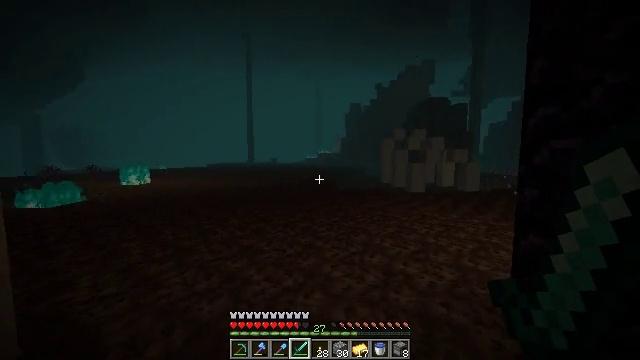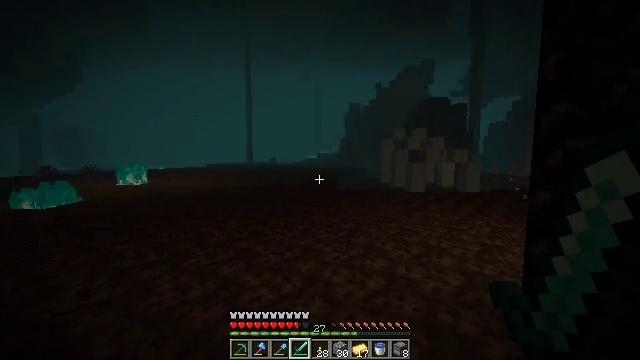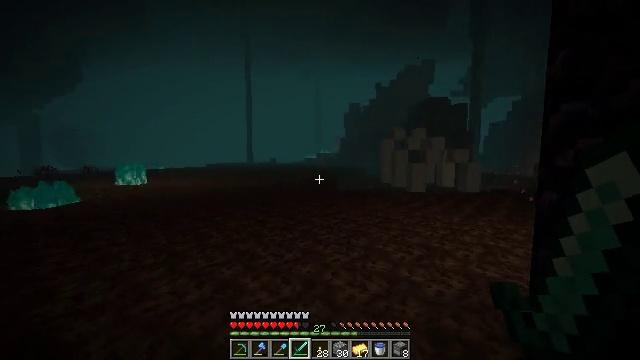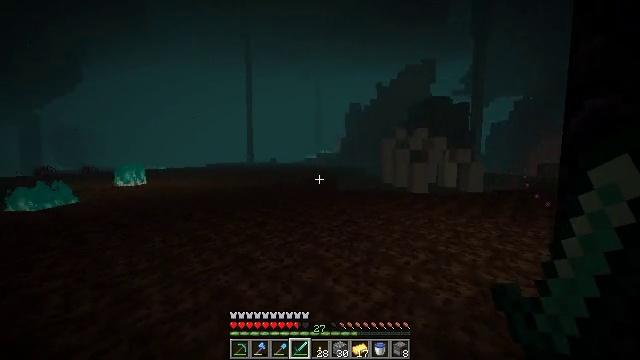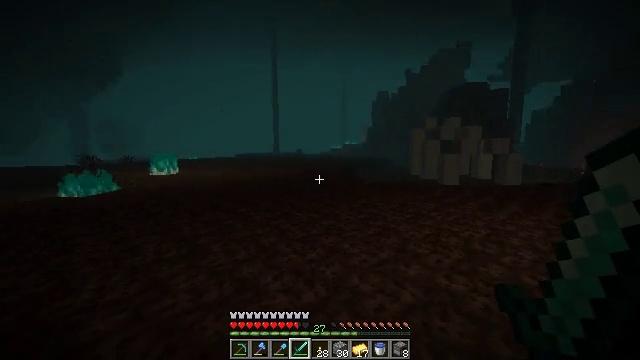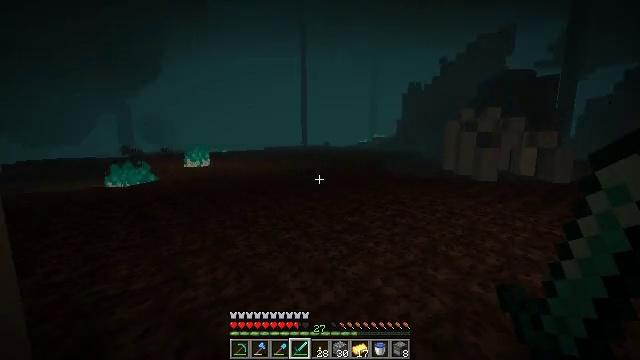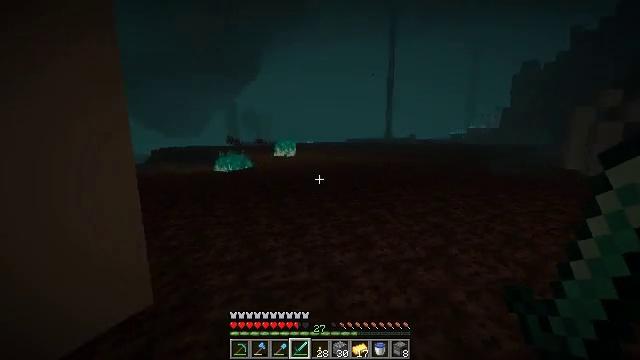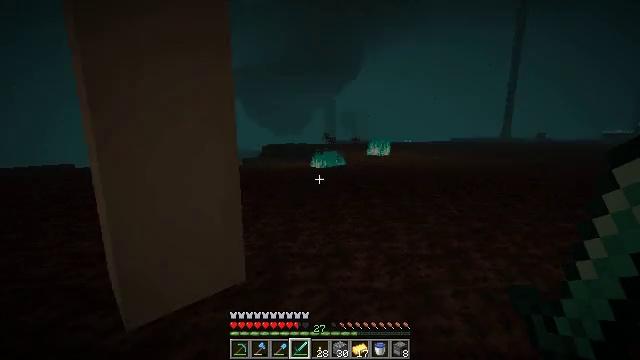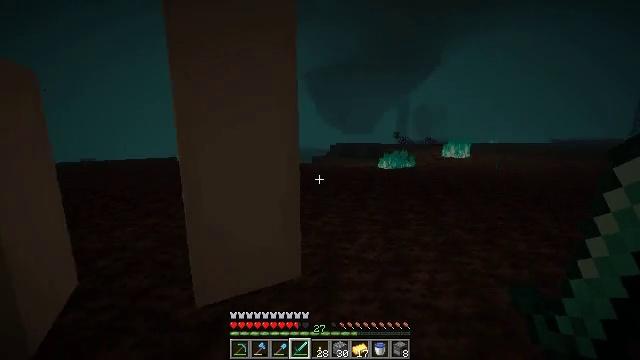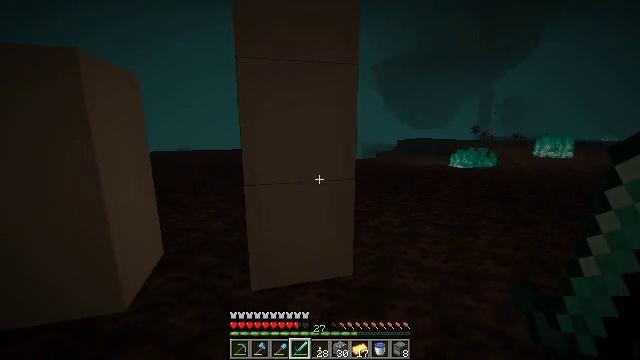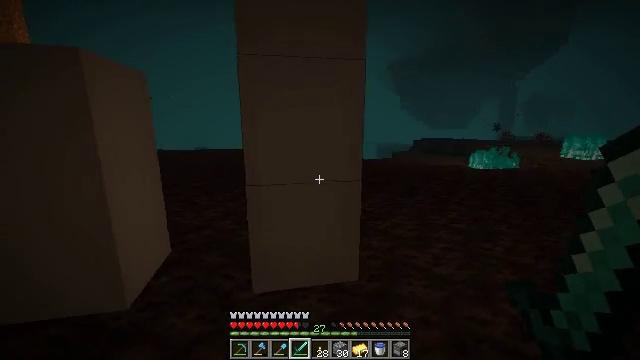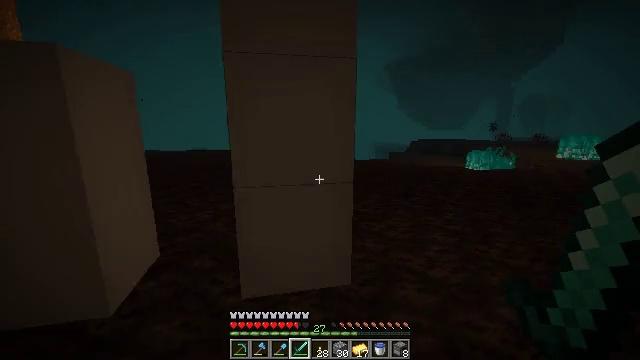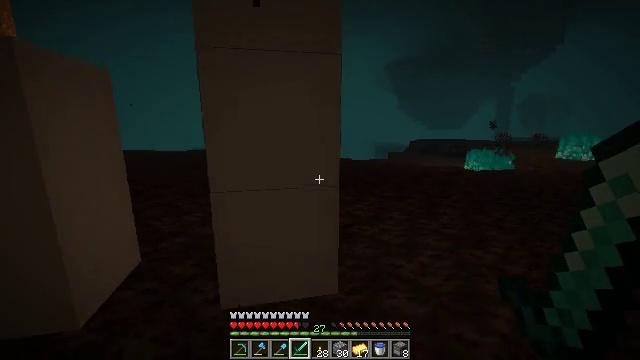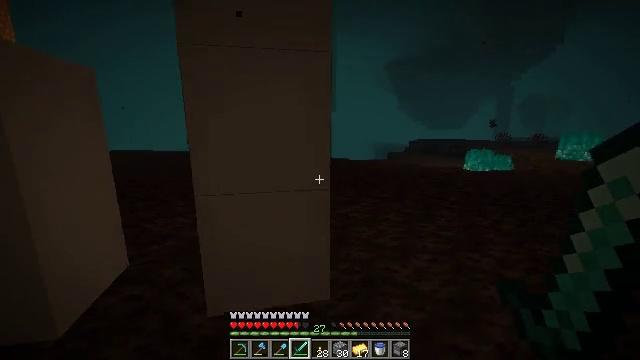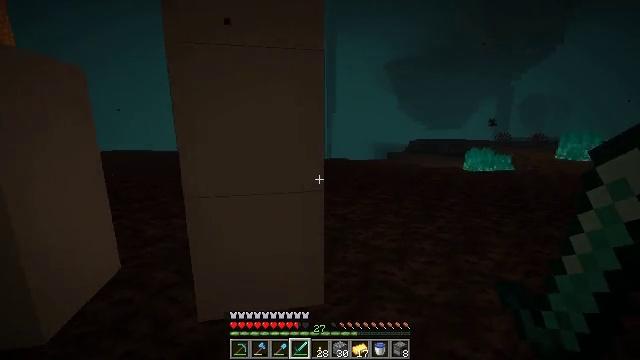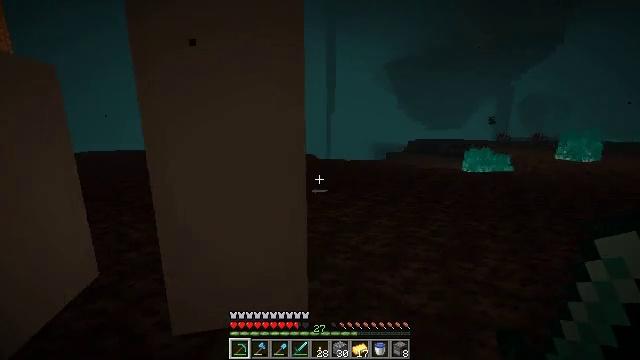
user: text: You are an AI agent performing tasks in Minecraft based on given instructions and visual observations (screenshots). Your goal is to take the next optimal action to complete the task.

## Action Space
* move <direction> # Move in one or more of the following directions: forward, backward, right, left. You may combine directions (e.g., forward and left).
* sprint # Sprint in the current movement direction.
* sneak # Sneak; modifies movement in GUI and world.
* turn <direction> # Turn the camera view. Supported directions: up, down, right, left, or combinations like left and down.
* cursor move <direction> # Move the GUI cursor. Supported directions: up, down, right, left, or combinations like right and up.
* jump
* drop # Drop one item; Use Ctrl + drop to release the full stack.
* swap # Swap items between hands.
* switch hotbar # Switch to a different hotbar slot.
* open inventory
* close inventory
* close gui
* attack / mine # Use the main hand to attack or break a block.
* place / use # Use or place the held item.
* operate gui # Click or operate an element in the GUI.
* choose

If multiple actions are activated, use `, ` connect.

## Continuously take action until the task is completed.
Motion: motion action
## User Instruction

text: Break the bone block to gather material.
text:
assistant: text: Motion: move forward
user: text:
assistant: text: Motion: move forward
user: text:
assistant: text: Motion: move forward
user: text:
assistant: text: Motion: move forward, turn left and down
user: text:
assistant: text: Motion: move forward and move right, turn left and down
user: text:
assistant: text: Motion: move forward and move right, turn left and down
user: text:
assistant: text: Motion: move forward and move right, turn left
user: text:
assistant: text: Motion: move forward and move right, turn left
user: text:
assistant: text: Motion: move forward and move right, turn left and down
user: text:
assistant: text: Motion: move forward and move right, turn left
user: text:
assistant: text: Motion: move forward and move right
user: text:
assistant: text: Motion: move forward and move right
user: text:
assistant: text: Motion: move forward and move right
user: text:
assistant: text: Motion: move forward and move right
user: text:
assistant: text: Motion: move forward and move right, switch to hotbar 1
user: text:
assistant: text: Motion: move forward and move right, switch to hotbar 1
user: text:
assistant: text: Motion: move forward and move right, turn left, switch to hotbar 1
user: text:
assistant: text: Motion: move forward and move right, turn left, switch to hotbar 1
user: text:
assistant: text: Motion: move forward and move right, turn left, switch to hotbar 1
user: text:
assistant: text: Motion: move forward and move right, turn left and up
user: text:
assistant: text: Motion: move right, turn left and up
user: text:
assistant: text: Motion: move right, turn left
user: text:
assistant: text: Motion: move right, turn left
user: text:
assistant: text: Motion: move right, turn left
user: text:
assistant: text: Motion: move right, turn left
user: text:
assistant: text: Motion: move back and move right, turn left
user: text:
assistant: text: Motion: move back and move right, turn left
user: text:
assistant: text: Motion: move back and move right, turn left
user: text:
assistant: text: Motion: move back and move right, turn left
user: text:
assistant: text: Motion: move back and move right